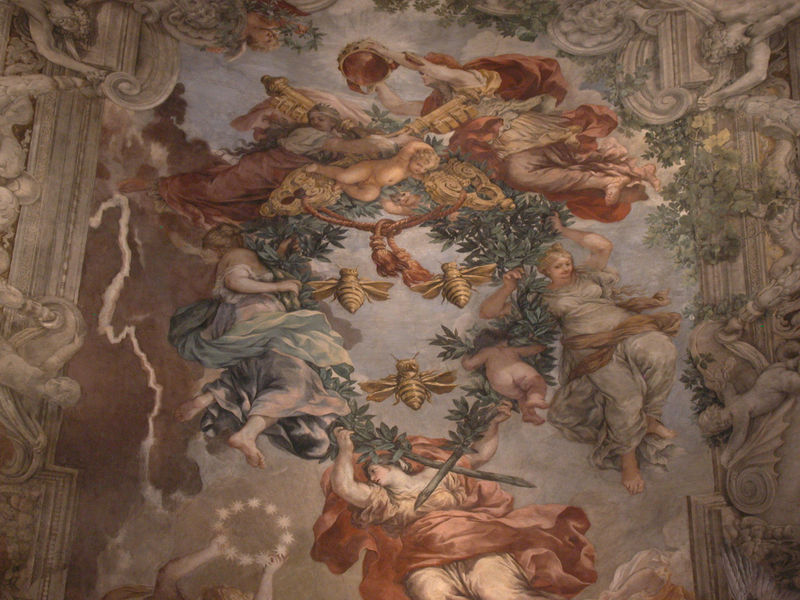
Titel: Der Triumph der göttlichen Vorsehung
Künstler: Pietro da Cortona
Standort: Rom, Palazzo Barberini (EU - I - Latium)
Schlagwörter: baum, blätter, gemälde, himmel, weiß, frauen, frau, säulen, rot, ornament, architektur, barock, vorhang, zweige, kirche, gold, decke, tanzen, krone, kreis, engel, schärpe, kette, saal, papst, kordel, bienen, antike, zweig, sterne, allegorie, kranz, lorbeer, lorbeerkranz, flora, göttin, insekten, kapitelle, girlanden, krönung, deckengemälde, fresko, schlüssel, putten, insignien, deckenmalerei, oliven, barberini, freske, deckenfresko, biene, tugenden, renaiisance, illussion, sternenkranz, paradiesszene, lichterkrank